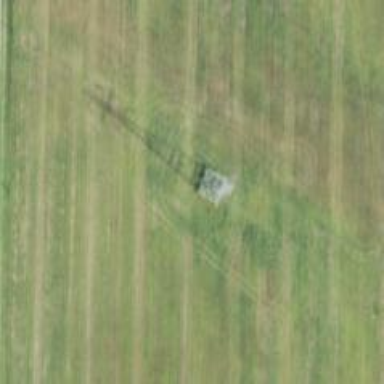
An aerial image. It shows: Lattice structure tower used for power distribution.